Question: I populate nested lists in a QTreeWidget, and I need to disable the selection of parent rows.
The code is:
'''
def fillTree(self):
'''
Fill UI with list of parts
'''
roots = ['APLE', 'ORANGE', 'MANGO']
childs = ['body', 'seed', 'stern']
parent = self.treeWidget.invisibleRootItem()
for root in roots:
widgetTrim = QTreeWidgetItem()
widgetTrim.setText(0, root)
parent.addChild(widgetTrim)
for child in childs:
widgetPart = QTreeWidgetItem()
widgetPart.setText(0, child)
widgetTrim.addChild(widgetPart)
'''

I need to avoid selection of the "fruit" items.
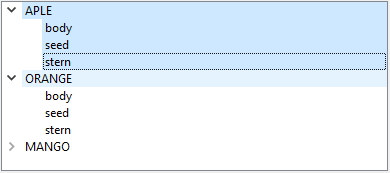
Answer: You must remove 'Qt.ItemIsSelectable' from the <URL>:
'''
widgetTrim = QTreeWidgetItem()
widgetTrim.setFlags(widgetTrim.flags() & ~Qt.ItemIsSelectable)
'''
The flags are an OR'd together combination 'ItemFlag' values. So a <URL> AND NOT operation is used to remove the 'ItemIsSelectable' from the existing combination of flags.